Question: There is a pretty simple javascript clock like below
'''
<script>
function startTime() {
var today = new Date();
var h = today.getHours();
var m = today.getMinutes();
var s = today.getSeconds();
// add a zero in front of numbers<10
m = checkTime(m);
s = checkTime(s);
document.getElementById('clockSpan').innerHTML = h + ":" + m + ":" + s;
t = setTimeout(function () { startTime() }, 500);
}
function checkTime(i) {
if (i < 10) {
i = "0" + i;
}
return i;
}
</script>
'''
But it uses browser time settings. Instead i want to use server time.
How can i do something like this ?
'''
var today = new Date(<%=DateTime.UtcNow%>);
'''
It gives error like this

asp.net 4.5
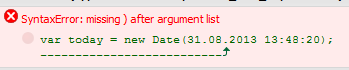
Answer: Your code is missing delimiters around the string, but that depends on the date format produces by the server being understood by the browser. Instead, calculate the number of milliseconds since 1970-01-01 and use the 'Date' constructor that takes that as a value:
'''
var today = new Date(<%=(int)DateTime.UtcNow.Subtract(new DateTime(1970,1,1)).TotalMilliseconds%>);
'''
However, you have to rewrite the code to use both the server date and the browser date. You can only get the time of the page loading using that code. Each time you run the function it will display the same time, so you have to get the server time into a variable once, and the browser time as soon as the page has loaded in the browser, and get the difference. From that you can calculate the server time from the browser time later on.